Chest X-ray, PA view. Patient: 36 years old, sex M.
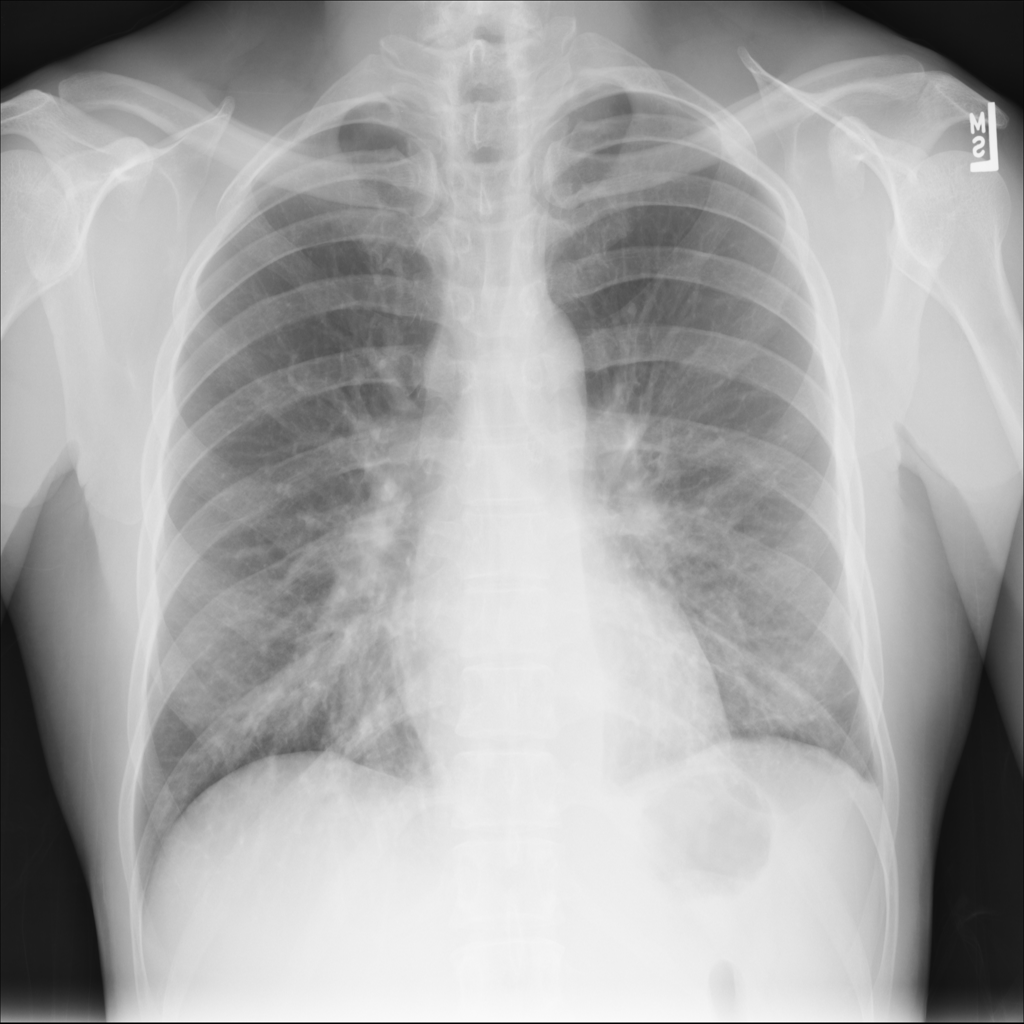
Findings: No Finding